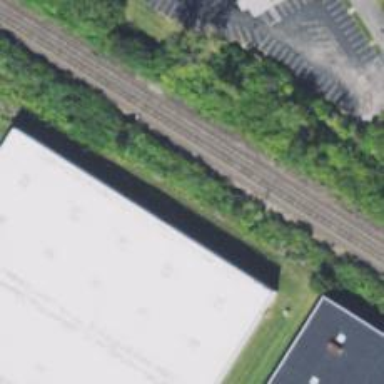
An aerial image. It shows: Disused railway spur line.